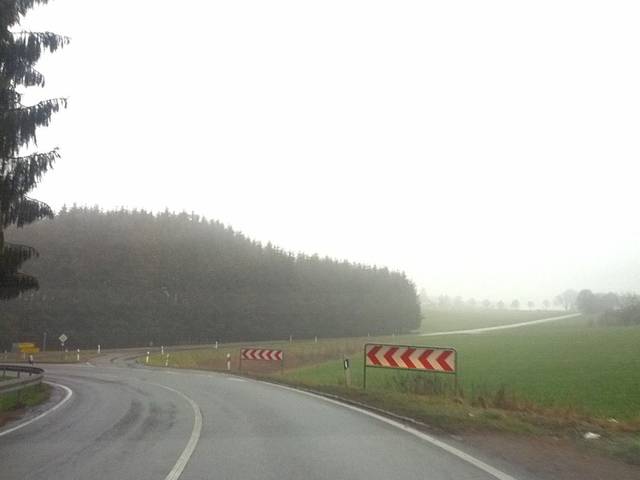
Region: Germany
Coordinates: 48.08, 9.859